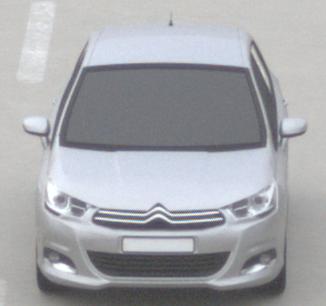
Make: Citroen
Model: C4 VTi 95
Detailed model: C4 (II)
Model produced from: 2012/08
Model produced until: 2013/06
Doors: 5
Color: white
Road condition: dry road
Daytime: morning or afternoon
Contrast: low contrast